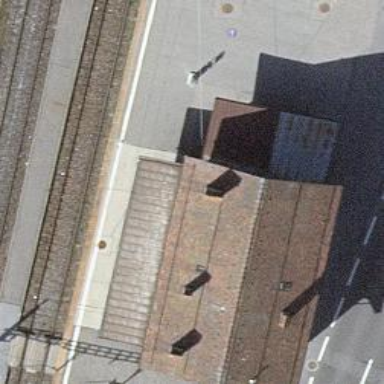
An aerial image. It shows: Railway station.